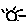
Label: sun